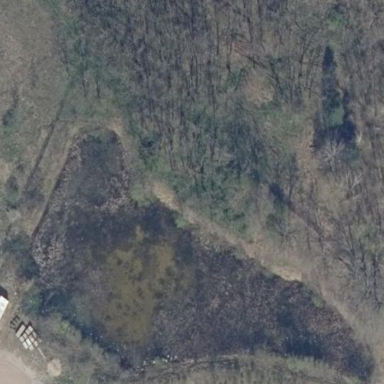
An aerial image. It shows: Bog wetland area.